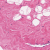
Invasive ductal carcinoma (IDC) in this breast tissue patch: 0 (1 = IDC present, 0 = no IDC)